Question: I am trying to implement butterfly FFT algorithm in verilog.

I create K(Here 4) butterfly modules . I create modules like this.
'''
localparam K = 4;
genvar i;
generate
for(i=0;i<N/2;i=i+1)
begin:BN
butterfly #(
.M_WDTH (3 + 2*1),
.X_WDTH (4)
)
bf (
.clk(clk),
.rst_n(rst_n),
.m_in(min),
.w(w[i]),
.xa(IN[i]),
.xb(IN[i+2]),
.x_nd(x_ndd),
.m_out(mout[i]),
.ya(OUT[i]),
.yb(OUT[i+2]),
.y_nd(y_nddd[i])
);
end
'''
Each level I have to change input Xa and Xb for each Module (Here Number of level 3).
So I try to initialize reg type "IN"array and assign the array to input Xa and Xb. When I initialize "IN" array manually, it works perfectly.
The problem I face now, I couldn't assign Main module input X to register type "IN" array.
Main module input X ,
'''
input wire signed [N*2*X_WDTH-1:0] X,
'''
I have to assign this X into array "IN",
'''
reg signed [2*X_WDTH-1:0] IN [0:N-1];
'''
I assigned like this,
'''
initial
begin
IN[0]= X[2*X_WDTH-1:0];
IN[1]=X[4*X_WDTH-1:2*X_WDTH];
IN[2]=X[6*X_WDTH-1:4*X_WDTH];
IN[3]= X[8*X_WDTH-1:6*X_WDTH];
IN[4]= X[10*X_WDTH-1:8*X_WDTH];
IN[5]=X[12*X_WDTH-1:10*X_WDTH];
IN[6]=X[14*X_WDTH-12*X_WDTH];
IN[7]= X[16*X_WDTH-1:14*X_WDTH];
end
'''
I have gone through many tutorials and forums. No luck.
Can't we assign wire type to reg type array? If so how I can solve this problem.
,
'''
module Network
#(
// N
parameter N = 8,
// K.
parameter K = 3,
parameter M_WDTH=5,
parameter X_WDTH=4
)
(
input wire clk,
input wire rst_n,
// X
input wire signed [N*2*X_WDTH-1:0] X,
//Y
output wire signed [N*2*X_WDTH-1:0] Y,
output wire signed [K-1:0] y_ndd
);
wire y_nddd [K-1:0];
assign y_ndd ={y_nddd[1],y_nddd[0]};
reg [4:0] min=5'sb11111;
wire [4:0] mout [0:K-1];
reg x_ndd;
reg [2:0] count=3'b100;
reg [2*X_WDTH-1:0] w [K-1:0];
reg [2*X_WDTH-1:0] IN [0:N-1];
wire [2*X_WDTH-1:0] OUT [0:N-1];
assign Y = {OUT[3],OUT[2],OUT[1],OUT[0]};
reg [3:0] a;
initial
begin
//TODO : Here is the problem. Assigning Wire to reg array. Synthesize ok. In Simulate "red" output.
IN[0]= X[2*X_WDTH-1:0];
IN[1]=X[4*X_WDTH-1:2*X_WDTH];
IN[2]=X[6*X_WDTH-1:4*X_WDTH];
IN[3]= X[8*X_WDTH-1:6*X_WDTH];
IN[4]= X[10*X_WDTH-1:8*X_WDTH];
IN[5]=X[12*X_WDTH-1:10*X_WDTH];
IN[6]=X[14*X_WDTH-12*X_WDTH];
IN[7]= X[16*X_WDTH-1:14*X_WDTH];
//TODO :This is only a random values
w[0]=8'sb01000100;
w[1]=8'sb01000100;
w[2]=8'sb01000100;
w[3]=8'sb01000100;
end
/* levels */
genvar i;
generate
for(i=0;i<N/2;i=i+1)
begin:BN
butterfly #(
.M_WDTH (3 + 2*1),
.X_WDTH (4)
)
bf (
.clk(clk),
.rst_n(rst_n),
.m_in(min),
.w(w[i]),
.xa(IN[i]),
.xb(IN[i+N/2]),
.x_nd(x_ndd),
.m_out(mout[i]),
.ya(OUT[2*i]),
.yb(OUT[2*i+1]),
.y_nd(y_nddd[i])
);
end
endgenerate
always @ (posedge clk)
begin
if (count==3'b100)
begin
count=3'b001;
x_ndd=1;
end
else
begin
count=count+1;
x_ndd=0;
end
end
always@ (posedge y_ndd[0])
begin
//TODO
//Here I have to swap OUT-->IN
end
endmodule
'''
Any help is appreciated.
Thanks in advance.
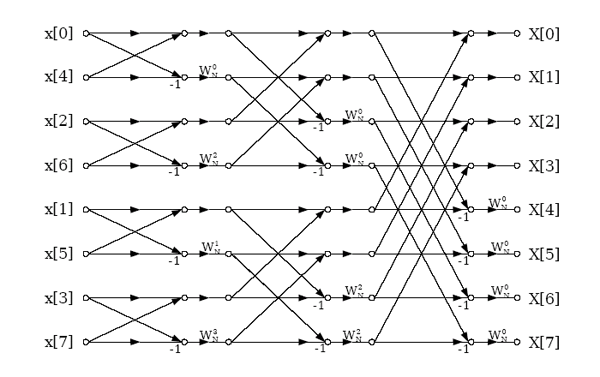
Answer: "Output is red", this likely means it is 'x' this could be due to multiple drivers or an uninitialized value. If it was un-driven it would be 'z'.
The main Issue I believe is that you do this :
'''
initial begin
IN[0] = X[2*X_WDTH-1:0];
IN[1] = X[4*X_WDTH-1:2*X_WDTH];
...
'''
The important part is the 'initial' This is only evaluated once, at time 0. Generally everything is x at time zero. To make this an equivalent of the 'assign IN[0] = ...' for a wire use 'always @* begin' this is a combinatorial block which will update the values for IN when ever X changes.
'''
always @* begin
IN[0] = X[2*X_WDTH-1:0];
IN[1] = X[4*X_WDTH-1:2*X_WDTH];
...
'''
I am not sure why you do not just connect your X to your butterfly '.xa' and '.xb' ports directly though?
'X' is a bad variable name verilog as a wire or reg can hold four values 1,0,x or z.
In 'always @(posedge clk)' you should be using non-blocking ('<=') assignments to correctly model the behaviour of a flip-flop.
'y_ndd' is k bits wide but only the first 2 bits are assigned.
'''
output signed [K-1:0] y_ndd
assign y_ndd = {y_nddd[1],y_nddd[0]};
'''
Assignments should be in terms of their parameter width/size. For example 'IN' has 'N' entries but currently exactly 8 entries are assigned. There will been an issue when 'N!=8'. Look into <URL>. Example:
'''
integer idx;
always @* begin
for (idx=0; idx<N; idx=idx+1)
IN[idx] = X[ idx*2*X_WDTH +: 2*X_WDTH];
end
genvar gidx;
generate
for(gidx=0; gidx<N; gidx=gidx+1) begin
assign Y[ gidx*2*X_WDTH +: 2*X_WDTH] = OUT[gidx];
end
endgenerate
'''